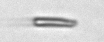
Label: fiber